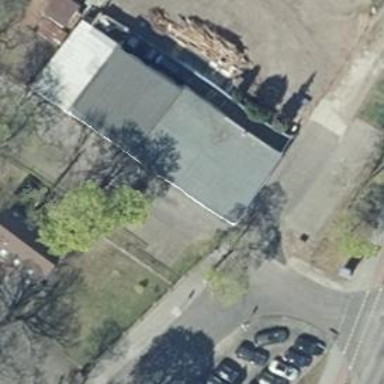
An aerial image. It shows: Car repair shop.